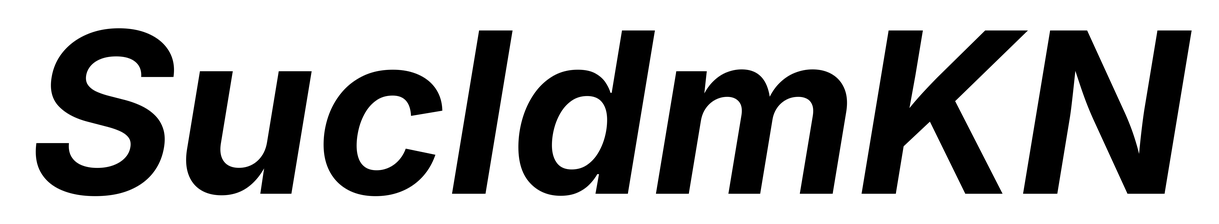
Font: Inter-Italic_Bold_Italic